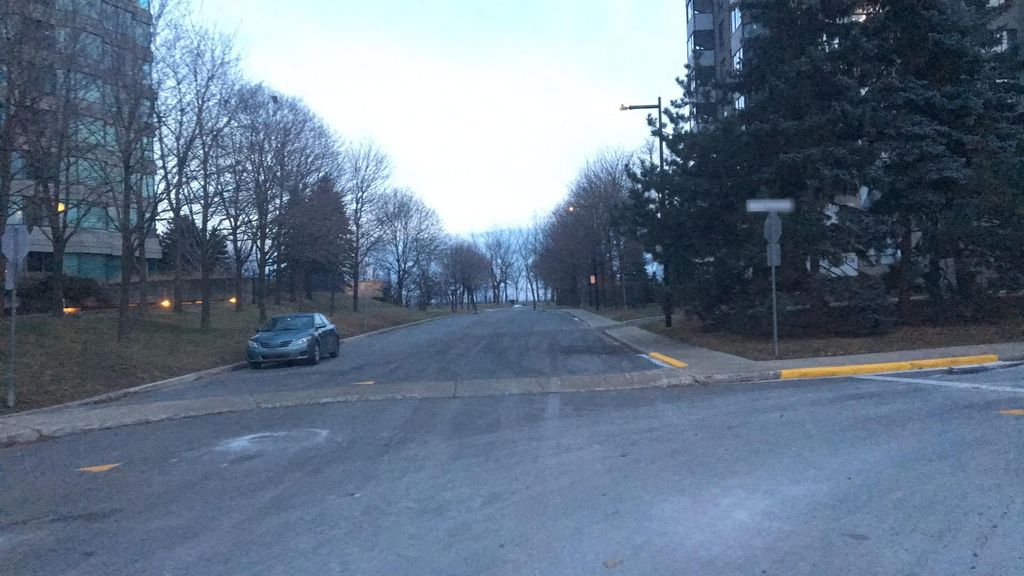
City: montreal